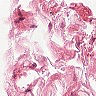
Metastatic tissue present: no